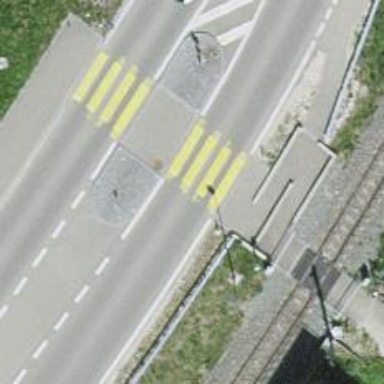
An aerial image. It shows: Path leading to traffic island.